Question:
I am working on a custom control which renders a textbox and below it an ordered list. Let me come to the point directly, in textbox if a user presses up or down, it iterates through the listitems giving each item a class selecting (dotted) and removing the class selecting from the previous item. Now the problem is, when the selecting class is assigned to the last item visible on the page, everything is fine till then, but after that when a user presses down button, the selecting class is assigned to an item that is not visible on the page, the div has to be scrolled down now. Now, I am out of ideas how to scroll down the div at this specific point, and viceversa. I mean how to scroll it down, but what should trigger this scrolling down.
I should also mention that the list(ol) is contained in a div which has a max-height and overflow auto. And I will have to scroll THIS div upto the item i want to scroll down/up to.
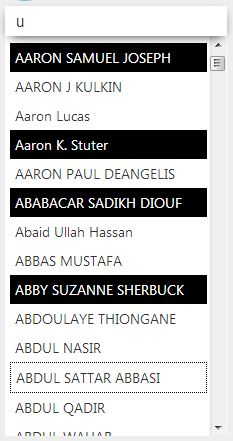
Answer: Try this:
'''
$('your-parent-element').scrollTop($('your-item').scrollTop());
'''
Where your-parent-element is the parent list and 'your-item' is that element which is not displaying.